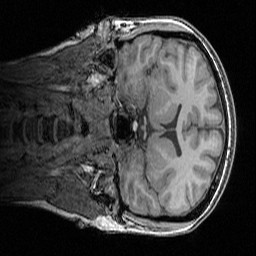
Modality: T1w
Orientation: coronal
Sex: female
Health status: ill
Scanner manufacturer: siemens
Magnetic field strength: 3 T
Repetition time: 1.57 s
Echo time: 0.00342 s